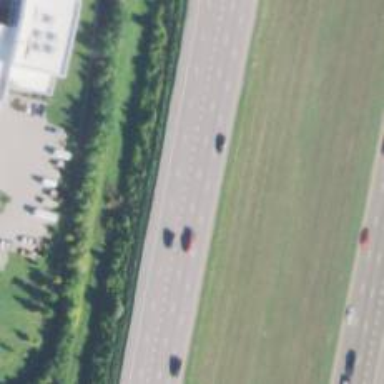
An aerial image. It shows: Motorway.